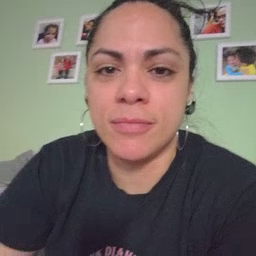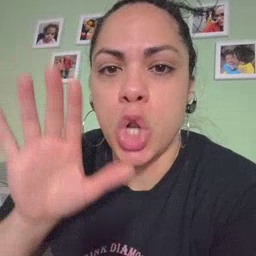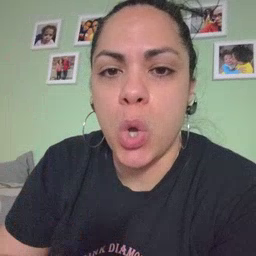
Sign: snow